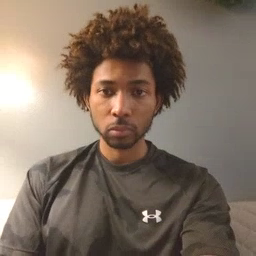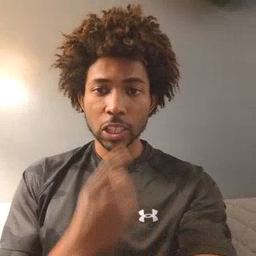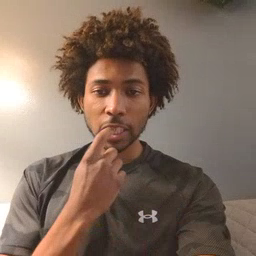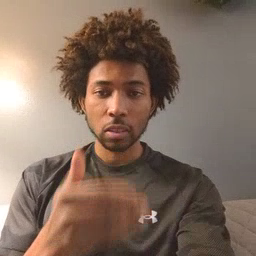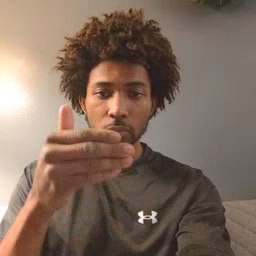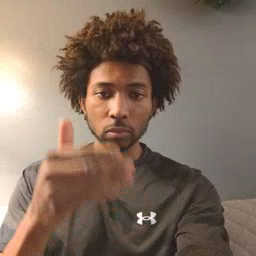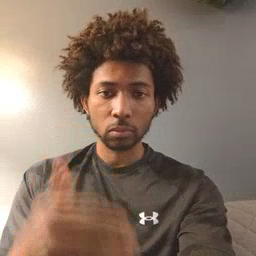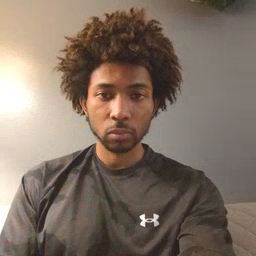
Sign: glasswindow